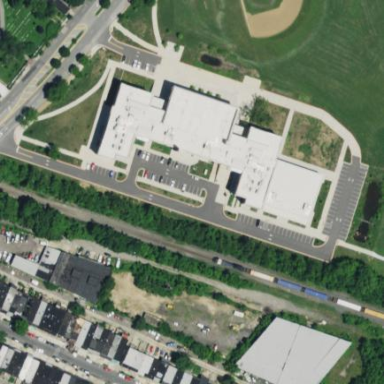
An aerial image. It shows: School building.